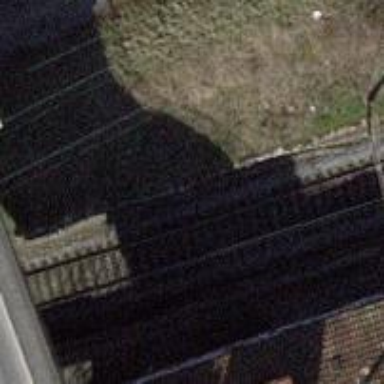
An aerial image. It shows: Railway track with contact lines for electrification.